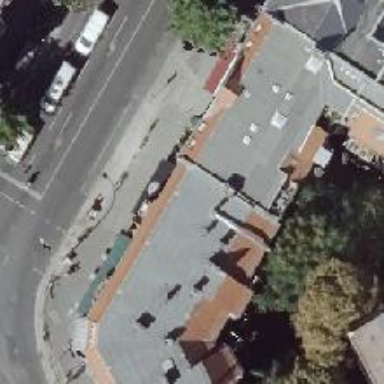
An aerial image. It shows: Restaurant.